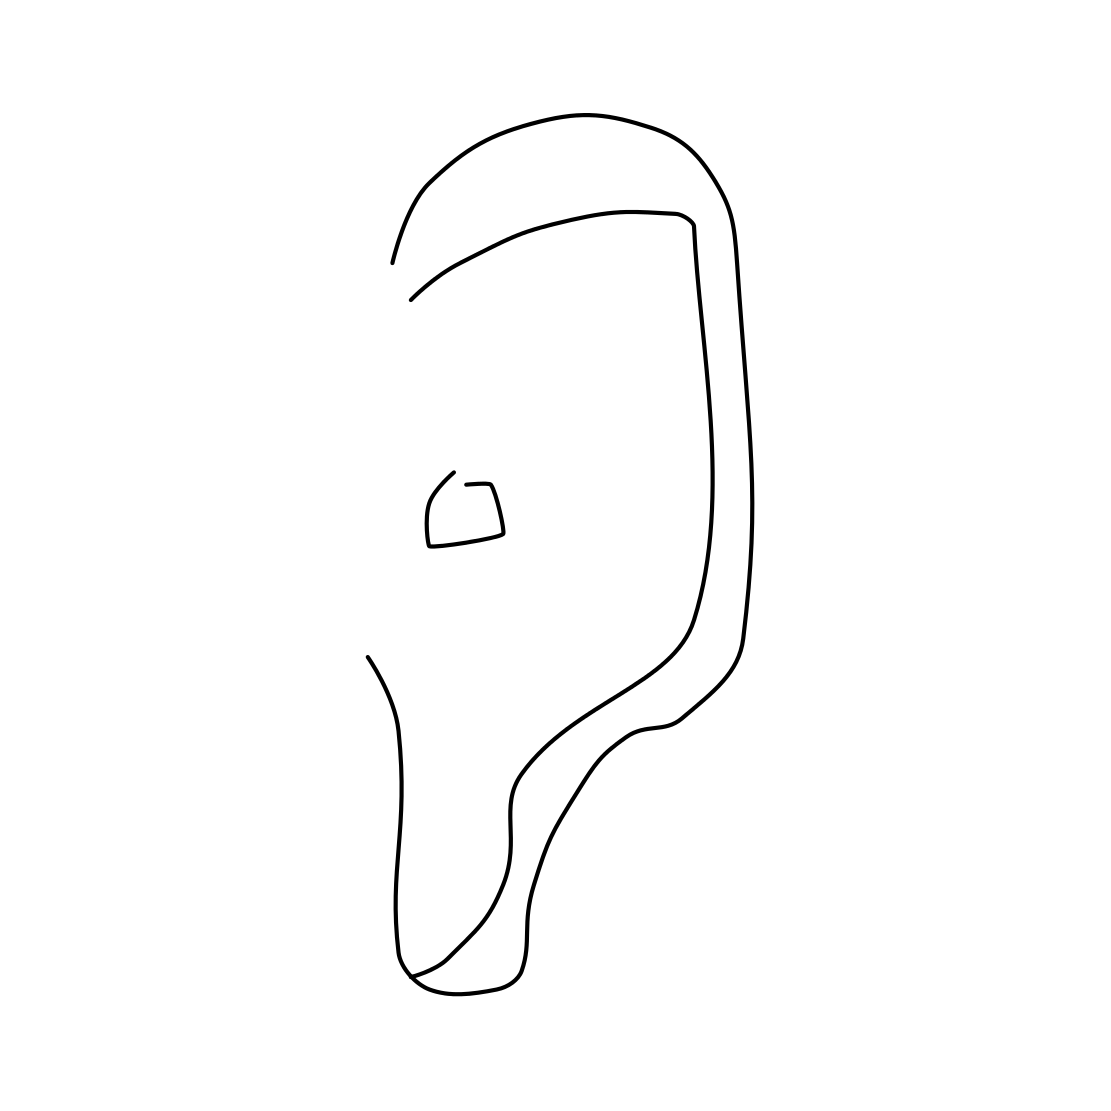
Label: ear